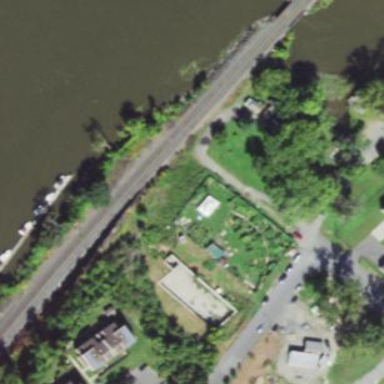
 leisure land intended for communal use."